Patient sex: F
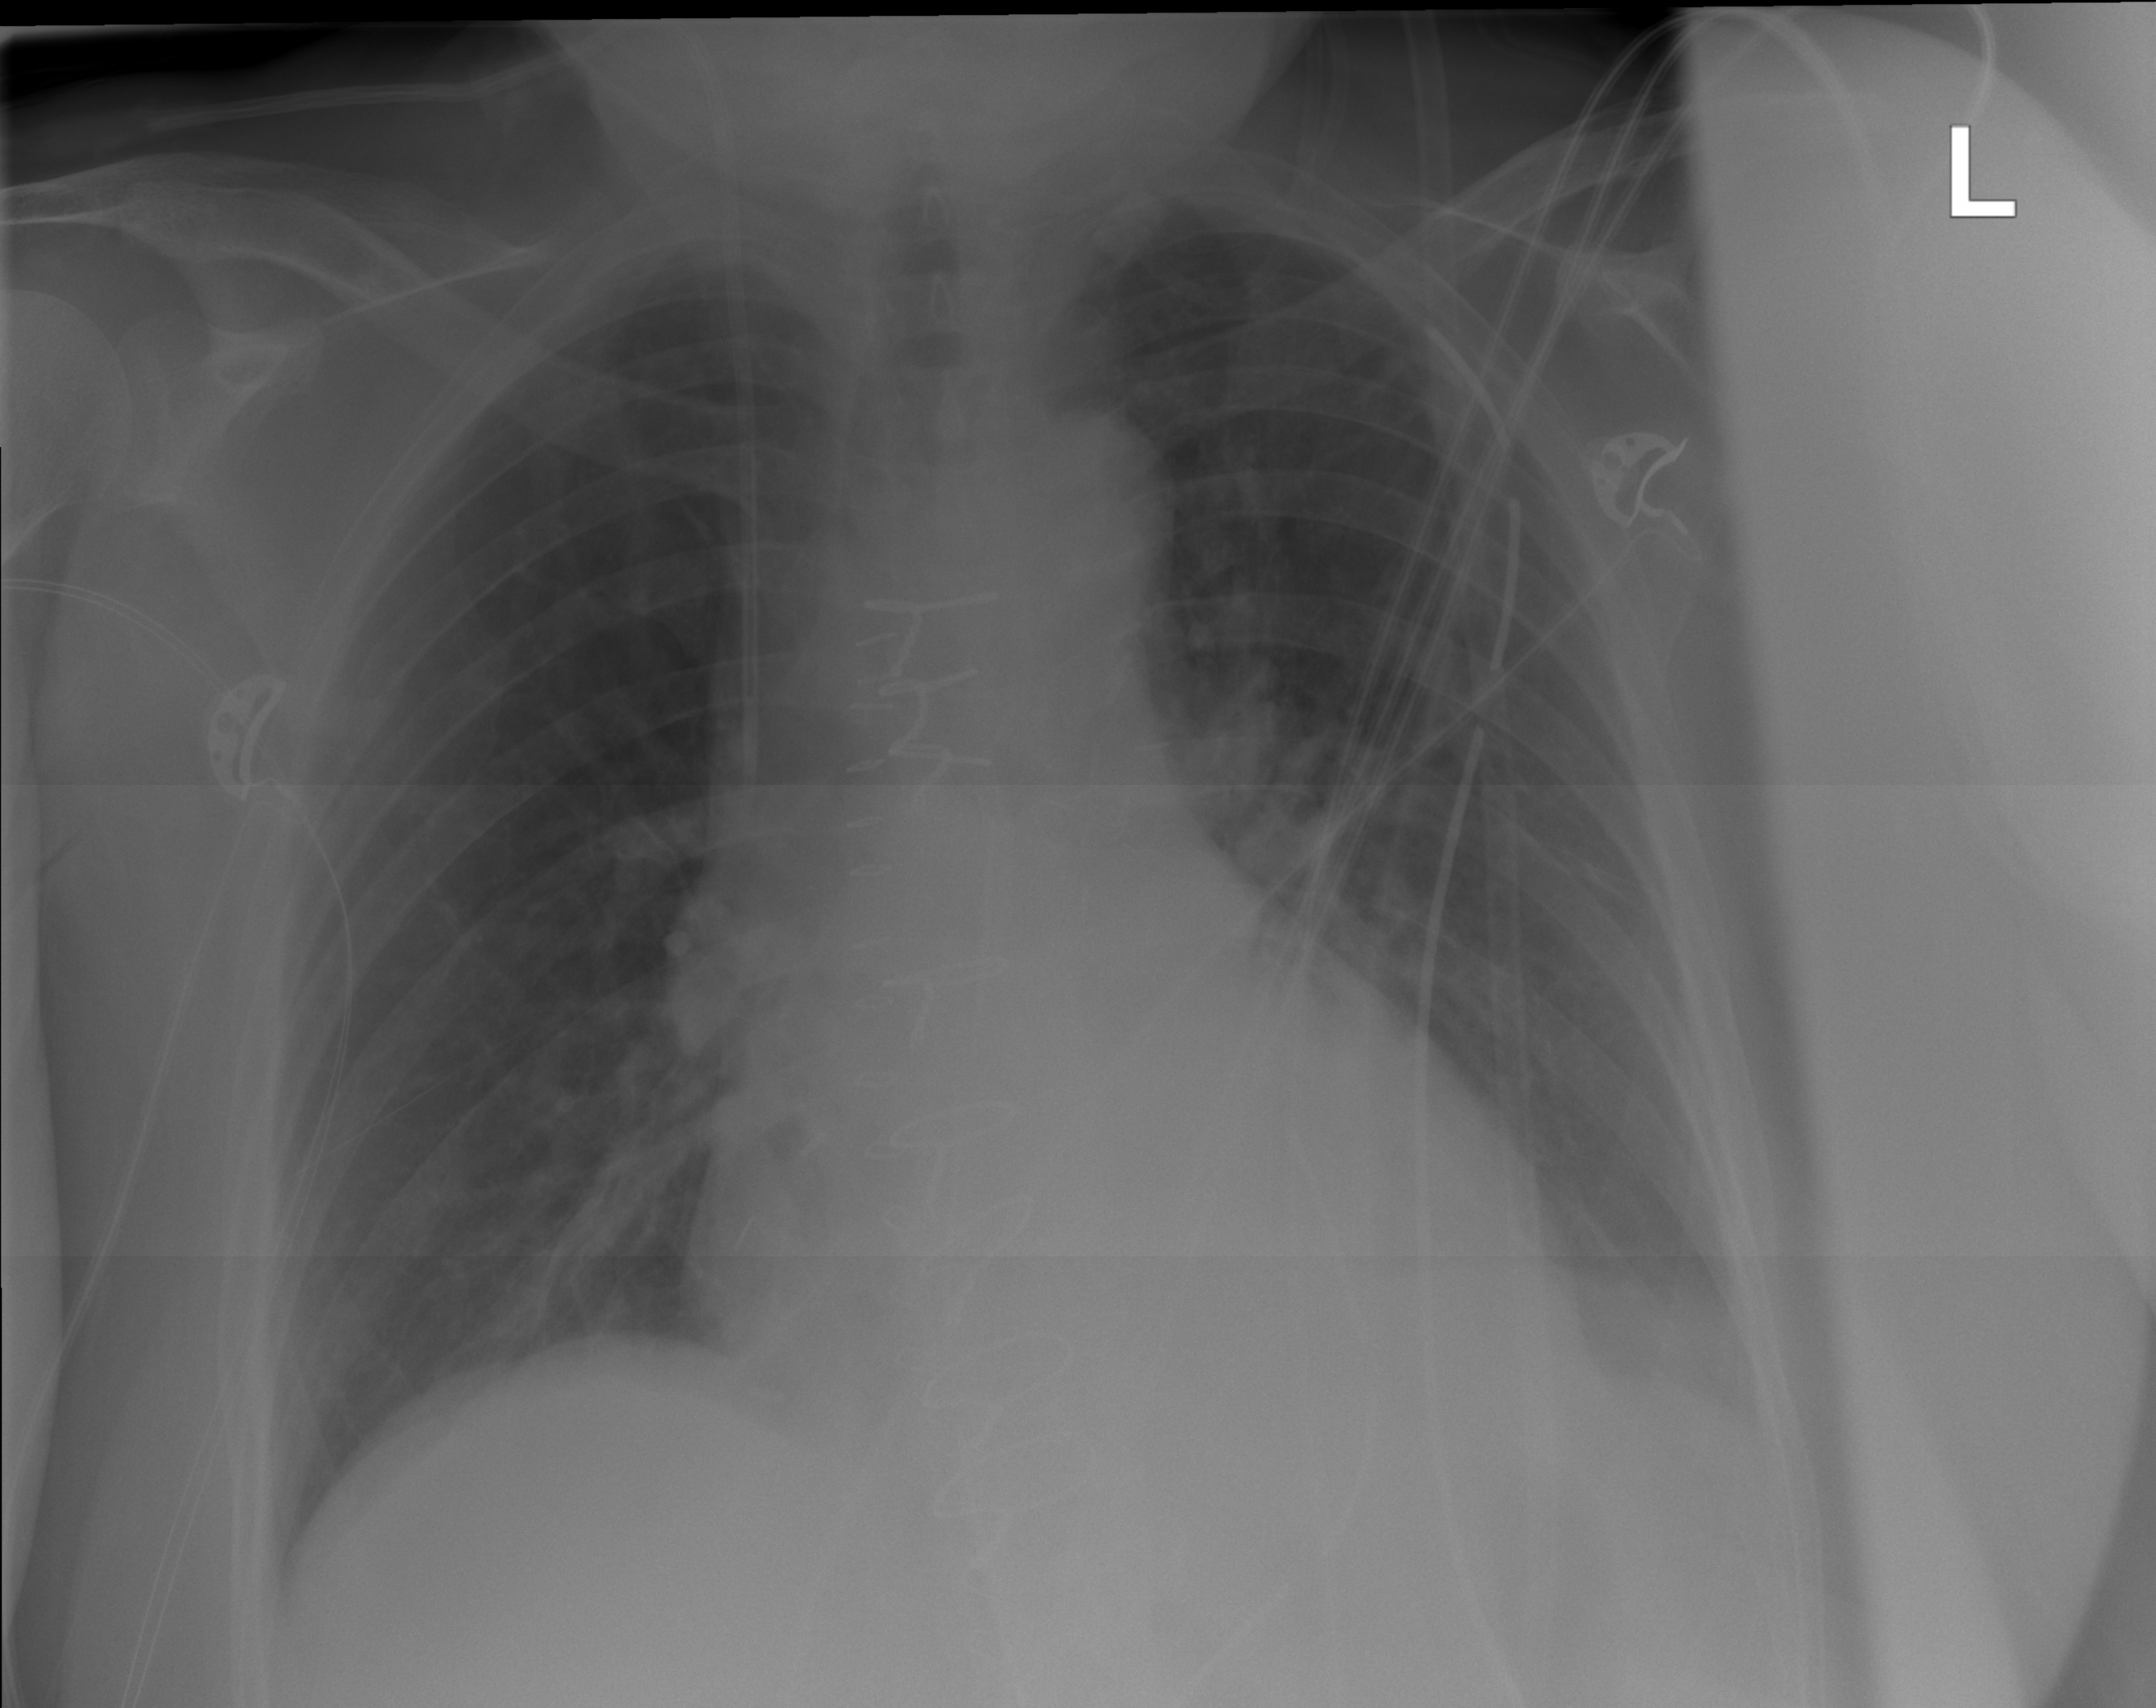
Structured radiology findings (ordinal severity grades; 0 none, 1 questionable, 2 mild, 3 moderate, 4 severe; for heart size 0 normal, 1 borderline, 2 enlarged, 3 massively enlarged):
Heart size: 0
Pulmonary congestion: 2
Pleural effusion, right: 0
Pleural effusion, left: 0
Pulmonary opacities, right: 0
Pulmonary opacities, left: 0
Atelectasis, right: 2
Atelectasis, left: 2